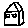
Label: house